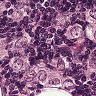
Metastatic tissue present: yes